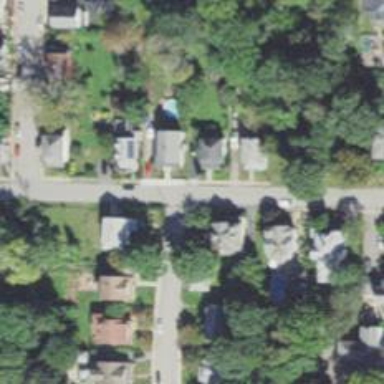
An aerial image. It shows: Residential driveway serving as service road.